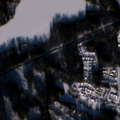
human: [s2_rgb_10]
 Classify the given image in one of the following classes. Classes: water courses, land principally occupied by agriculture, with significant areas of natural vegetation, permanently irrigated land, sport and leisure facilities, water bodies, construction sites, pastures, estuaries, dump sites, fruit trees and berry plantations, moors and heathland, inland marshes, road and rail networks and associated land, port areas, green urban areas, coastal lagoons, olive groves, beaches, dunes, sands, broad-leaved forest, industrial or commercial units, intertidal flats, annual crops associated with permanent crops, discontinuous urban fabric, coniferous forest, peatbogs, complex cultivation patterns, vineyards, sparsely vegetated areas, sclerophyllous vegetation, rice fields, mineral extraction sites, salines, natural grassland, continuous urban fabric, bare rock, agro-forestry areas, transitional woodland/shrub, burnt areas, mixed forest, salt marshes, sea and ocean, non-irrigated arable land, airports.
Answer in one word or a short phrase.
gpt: discontinuous urban fabric, mixed forest, water bodies